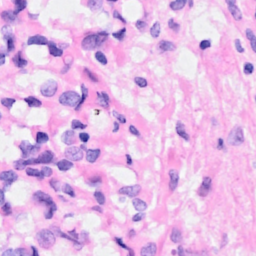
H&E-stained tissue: Breast